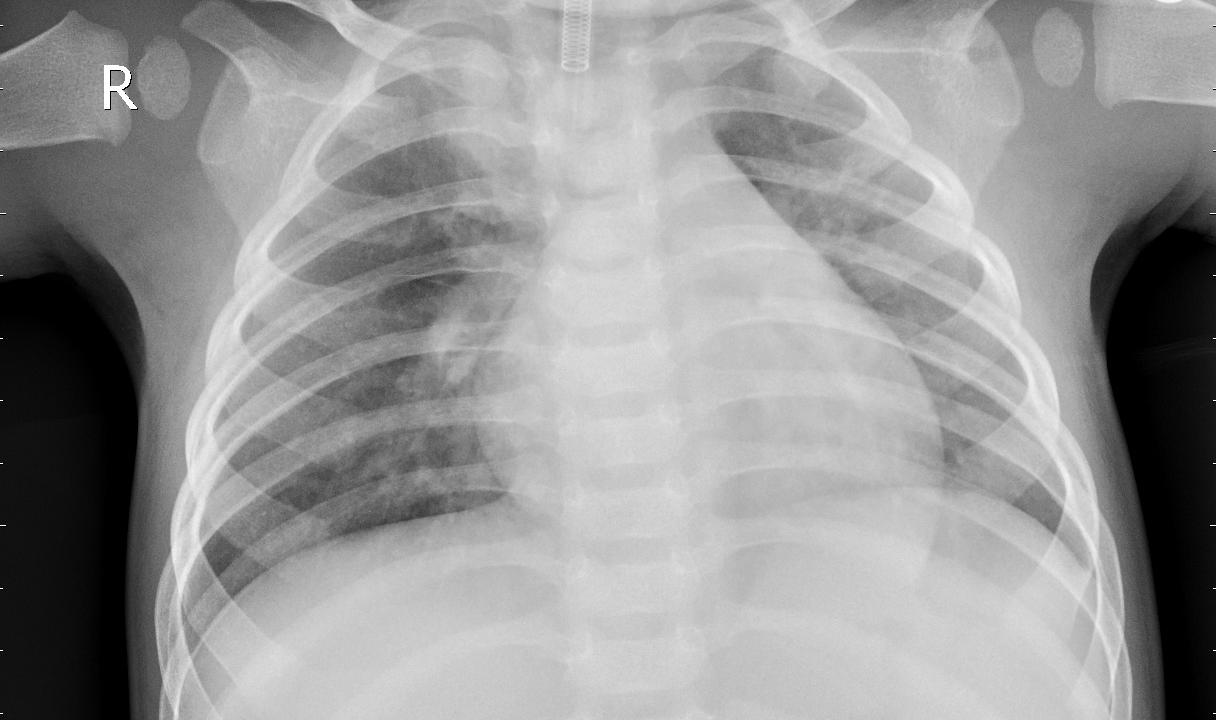
Diagnosis: PNEUMONIA